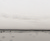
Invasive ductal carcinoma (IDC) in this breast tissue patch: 0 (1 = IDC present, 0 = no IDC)